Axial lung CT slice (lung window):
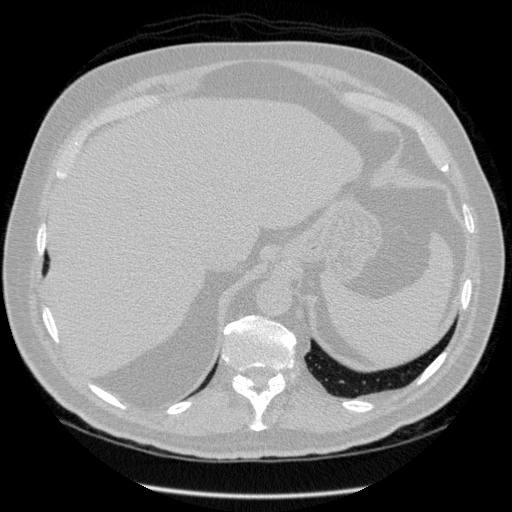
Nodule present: no